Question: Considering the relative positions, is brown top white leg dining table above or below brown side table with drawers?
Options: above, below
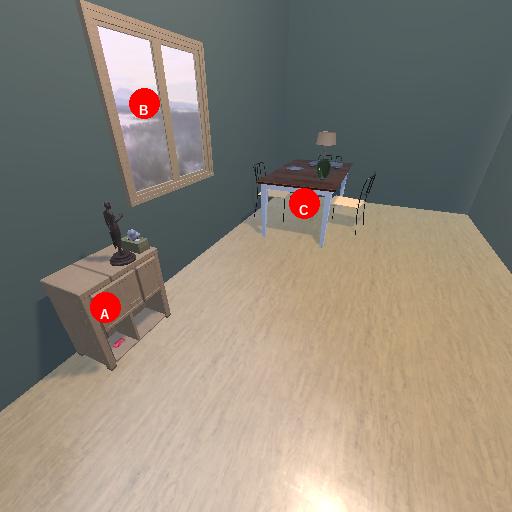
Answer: above